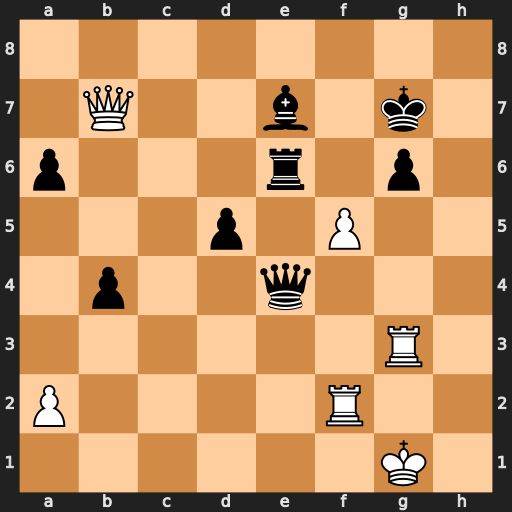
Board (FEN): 8/1Q2b1k1/p3r1p1/3p1P2/1p2q3/6R1/P4R2/6K1
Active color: w
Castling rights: -
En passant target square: -
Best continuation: fxe6 Qe1+ Kg2